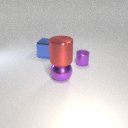
large red metal cylinder above large purple metal sphere